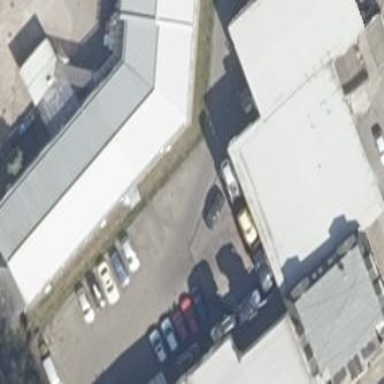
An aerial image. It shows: Commercial building.